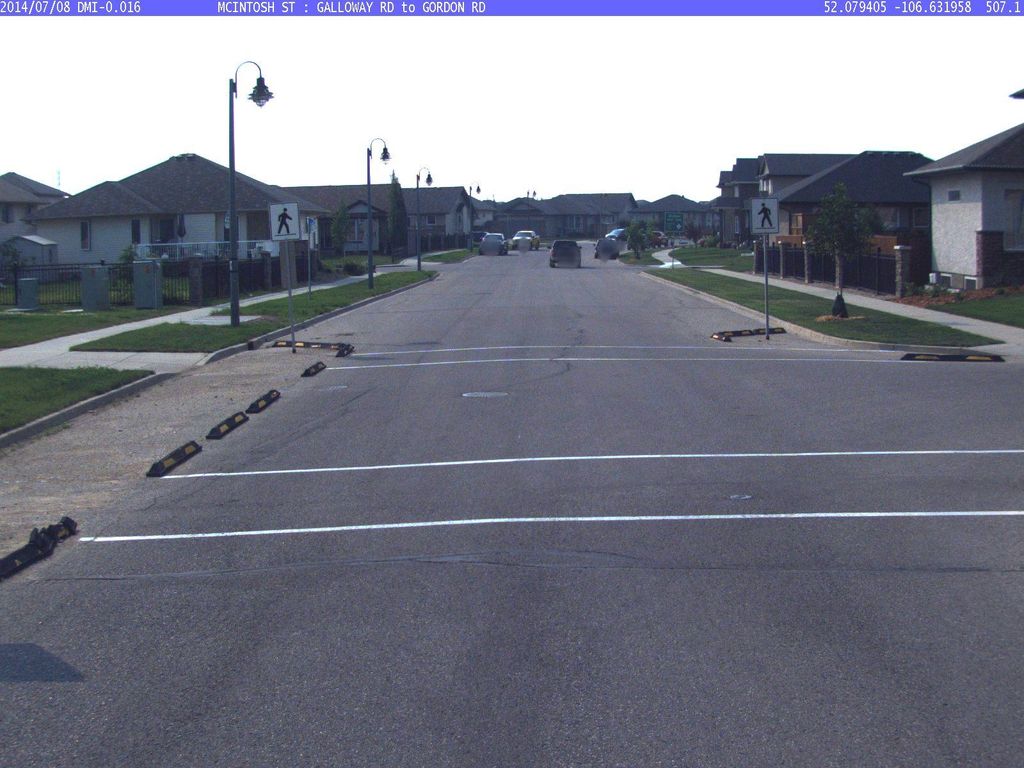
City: saskatoon